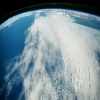
Label: cloud